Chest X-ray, PA view. Patient: 43 years old, sex F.
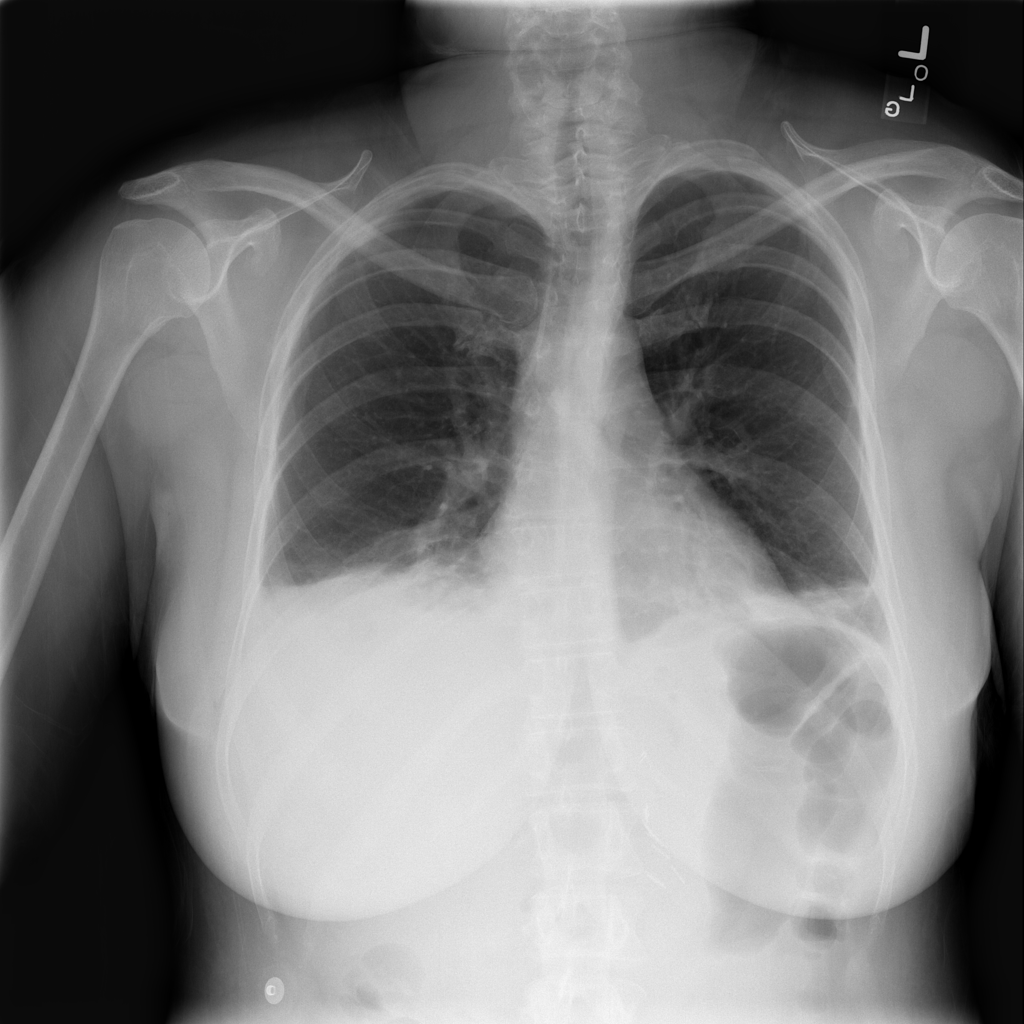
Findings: Infiltration